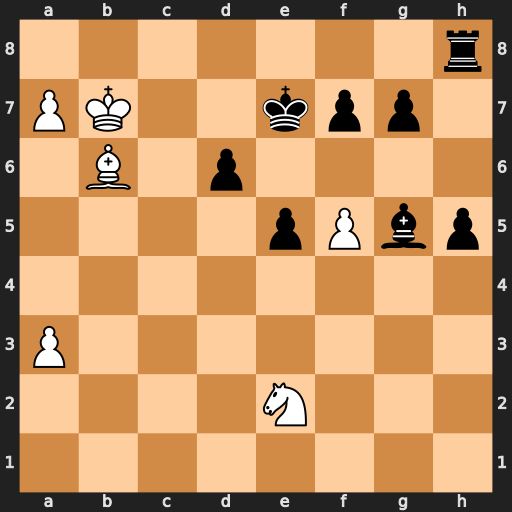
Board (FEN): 7r/PK2kpp1/1B1p4/4pPbp/8/P7/4N3/8
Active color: w
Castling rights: -
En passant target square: -
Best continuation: Nc3 Kd7 Nd5